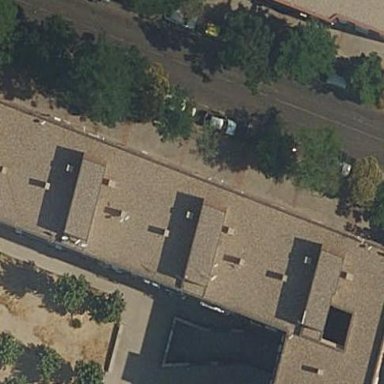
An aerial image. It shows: Image showing building with apartments.